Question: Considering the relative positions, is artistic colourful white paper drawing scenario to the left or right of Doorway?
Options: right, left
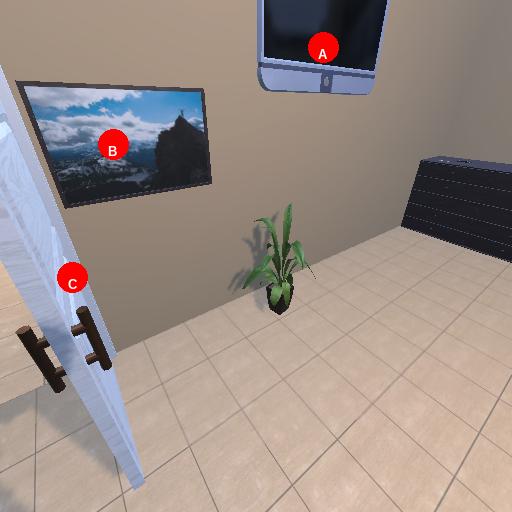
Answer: right